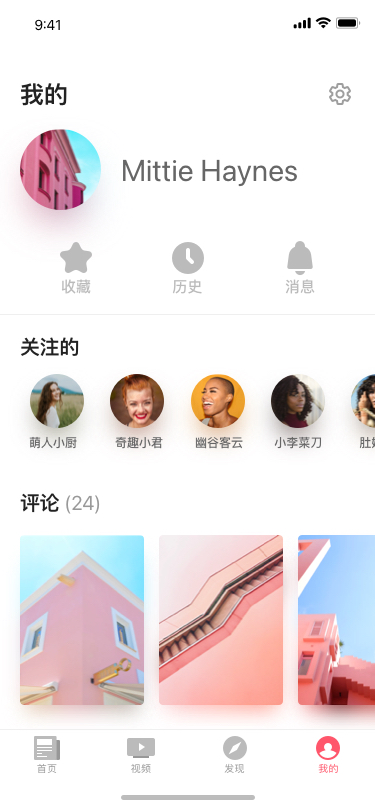
Text in this UI design:
我的
Mittie Haynes
收藏
历史
消息
关注的
萌人小厨
奇趣小君
幽谷客云
小李菜刀
肚娘娘
评论 (24)